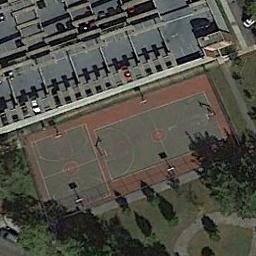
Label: basketball_court